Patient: sex F, age 69
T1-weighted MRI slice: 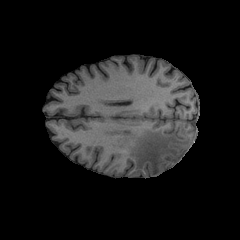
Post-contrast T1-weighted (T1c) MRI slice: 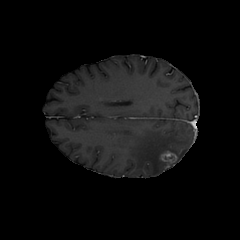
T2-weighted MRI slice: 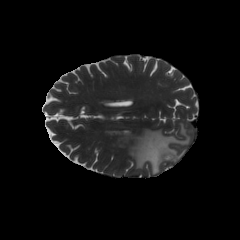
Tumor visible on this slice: yes
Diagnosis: Glioblastoma, IDH-wildtype
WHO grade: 4